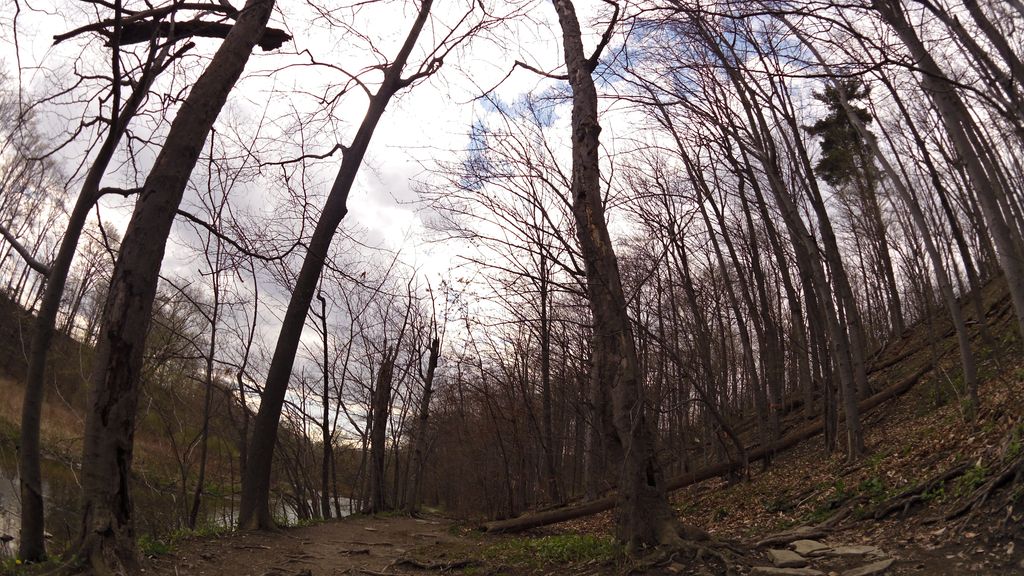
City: toronto